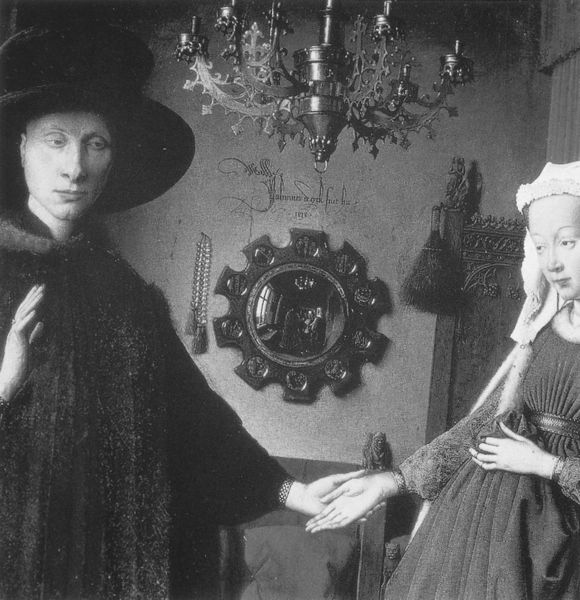
Titel: Matrimonio Arnolfini; Arnolfini Hochzeit
Künstler: Jan van Eyck
Institution: London, National Gallery
Schlagwörter: gemälde, mann, fenster, frau, hintergrund, hut, lampe, weiss, dame, haube, jung, wand, kragen, hände, signatur, spiegel, mantel, sessel, paar, schrift, spiegelbild, thron, detail, maler, kronleuchter, lüster, kordel, schwanger, schwarz-weiss, kerzenleuchter, hochzeit, bommel, begrüßung, rosenkranz, reproduktion, zeugen, van eyck, arnolfini, konrleuchter